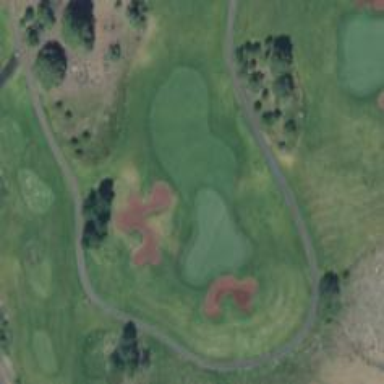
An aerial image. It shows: View of golf hole.